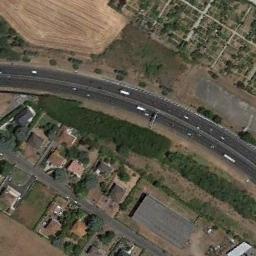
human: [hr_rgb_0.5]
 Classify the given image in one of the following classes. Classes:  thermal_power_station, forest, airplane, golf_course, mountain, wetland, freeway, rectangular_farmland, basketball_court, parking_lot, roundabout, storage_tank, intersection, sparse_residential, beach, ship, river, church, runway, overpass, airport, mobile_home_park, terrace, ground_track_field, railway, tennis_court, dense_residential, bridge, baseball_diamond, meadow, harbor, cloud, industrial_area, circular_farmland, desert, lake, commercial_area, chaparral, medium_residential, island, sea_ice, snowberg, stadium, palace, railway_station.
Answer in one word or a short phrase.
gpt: freeway